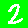
Digit: 2